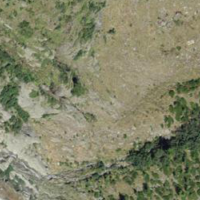
EUNIS habitat code: 31
Species observed at this site:
Aglais urticae